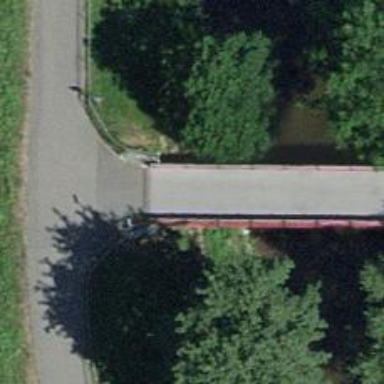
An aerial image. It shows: Residential road with concrete bridge.